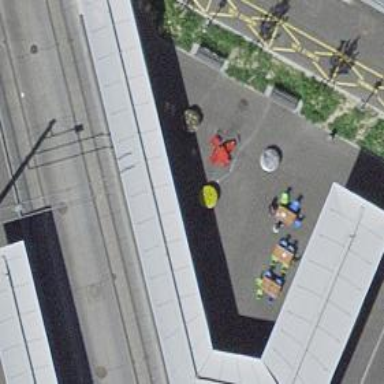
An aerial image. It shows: Shelter for public transport located on the roof of building.